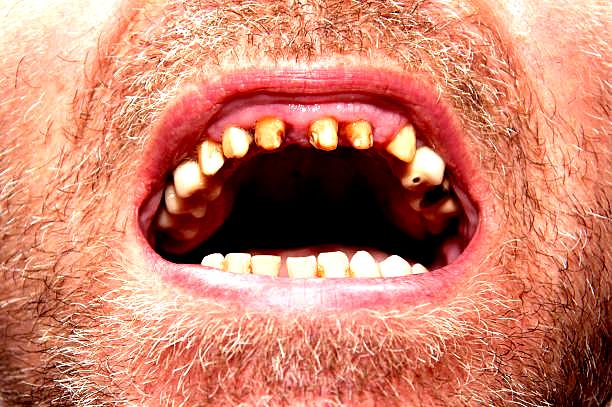
Condition: Gingivitis